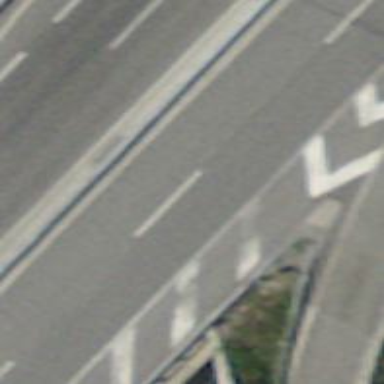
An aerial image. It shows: Bridge over motorway.